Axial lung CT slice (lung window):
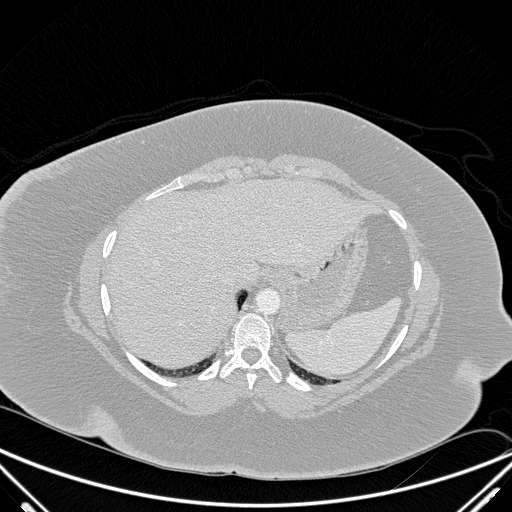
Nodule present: no